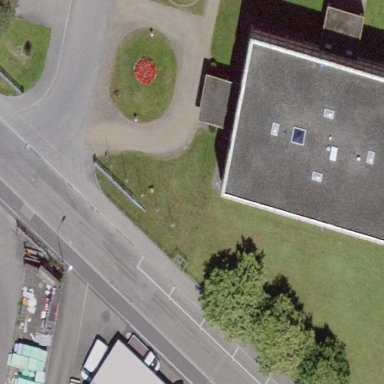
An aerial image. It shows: Office building.